Field crop: maize
Growth stage: 2
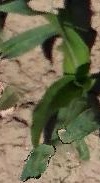
Species: maize